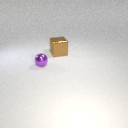
small purple metal sphere in front of large brown metal cube